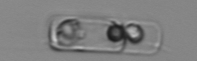
Label: Guinardia_delicatula_TAG_internal_parasite